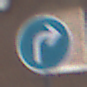
Verkehrszeichen: VorgeschriebeneFahrtrichtungRechts
Umgebung: Outdoor, Urban
Tageszeit: MorningAfternoon
Wetter: Overcast
Licht: Natural
Jahreszeit: NotSpecified
Kontrast: LowContrast